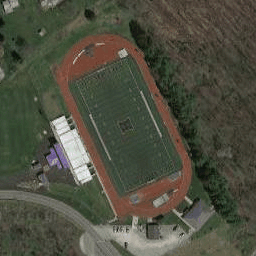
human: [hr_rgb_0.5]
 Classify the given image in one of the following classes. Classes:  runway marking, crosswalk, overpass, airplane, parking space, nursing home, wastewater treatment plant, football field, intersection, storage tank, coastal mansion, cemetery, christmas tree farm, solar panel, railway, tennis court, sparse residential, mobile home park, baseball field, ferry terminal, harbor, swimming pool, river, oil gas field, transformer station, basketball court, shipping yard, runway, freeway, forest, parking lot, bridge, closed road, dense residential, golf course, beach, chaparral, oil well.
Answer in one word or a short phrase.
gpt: football field